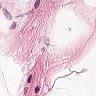
Metastatic tissue present: no